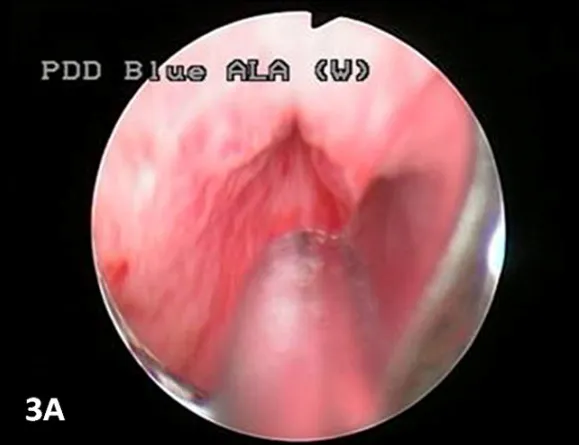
Urethroscopy. (A) Severe bladder neck contracture.
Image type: endoscopy (other_endoscopy)